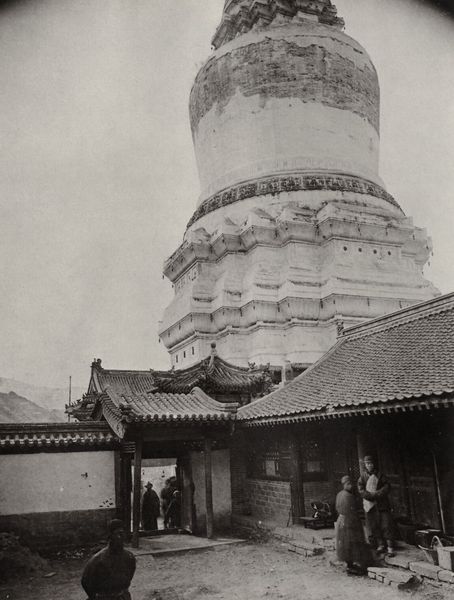
Titel: Wu-t'ai-shan, Shansi
Künstler: Chinesischer Photograph
Schlagwörter: dunkel, himmel, weiß, frauen, menschen, fenster, hell, holz, männer, schwarz, säulen, tür, gebäude, architektur, mensch, stein, erde, dachziegel, rund, turm, ansicht, gebirge, dächer, hof, besucher, kuppel, durchgang, tor, pfosten, foto, fotografie, photographie, wände, eingang, gang, innenhof, kloster, orient, asien, schwarzweiß, kranz, photo, china, wächter, tempel, indien, aufnahme, phallus, fernost, himalaya, stupa, phototurm